Question: So... I've been trying to use the example provided in the documentation of itext for merging documents and creating a TOC for the merged result. But the part that adds page number text to every page isn't working as I would expect. What happens is that the text added gets flipped over some horizontal axis as shown in the next picture:

Also, the java doc for the method used to set a fixed position to the added text ('public T setFixedPosition(int pageNumber, float left, float bottom, float width)') doesn't make sense to me:
> Sets values for a absolute repositioning of the Element. The coordinates specified correspond to the bottom-left corner of the element and it grows upwards.
But when I run 'setFixedPosition(pageNumber, 0, 0, 50)' the text ends up in the upper left corner, again also flipped. And if I use the width and height from the page size of the source PdfDocument as parameters for left and bottom positions respectively it doesn't even reach bottom right corner.
I might be doing something wrong or misunderstanding something. Either way, here is the code I'm using:
'''
private static int copyPdfPages(PdfDocument source, Document document, Integer start, Integer pages, Integer number) {
int oldC;
int max = start + pages - 1;
Text text;
for (oldC = start; oldC <= max; oldC++) {
text = new Text(String.format("Page %d", number));
PageSize pageSize = source.getDefaultPageSize();
source.copyPagesTo(oldC, oldC, document.getPdfDocument());
document.add(new Paragraph(text).setBorder(new SolidBorder(ColorConstants.RED, 1))
.setFixedPosition(number++, pageSize.getWidth() - 55, pageSize.getHeight() - 30, 50));
}
return oldC - start;
}
public static void main(String[] args) throws IOException {
String path = "/path/to/target";
FileOutputStream fos = new FileOutputStream(path);
PdfDocument pdfDocTgt = new PdfDocument(new PdfWriter(fos));
Document document = new Document(pdfDocTgt);
PdfDocument pdfDocSrc = new PdfDocument(new PdfReader(new FileInputStream("path/to/source")));
copyPdfPages(pdfDocSrc, document, 1, pdfDocSrc.getNumberOfPages(), 1);
pdfDocTgt.close();
pdfDocSrc.close();
document.flush();
document.flush();
fos.flush();
fos.close();
}
'''
And here is the pdf source: <URL>
Help please (and sorry about my english).
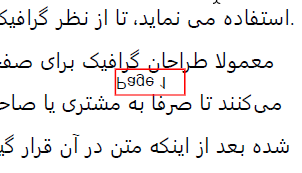
Answer: ### The problem
The problem is that 'Document.add' assumes that the instructions in the current content of the current page at its end have the graphics state essentially restored to its initial state (or else that the effects of the differences on the output are desired).
In your sample PDF this assumption is not satisfied, in particular the page content instructions start with
'''
0.750000 0.000000 0.000000 -0.750000 0.000000 841.920044 cm
'''
which changes the current transformation matrix to
- -
The former change causes your addition to not be in a page corner but instead instead somewhere more to the center; the latter causes it to be vertically mirrored and more to the bottom instead of to the top of the page.
### The fix
not 'Document''PdfCanvas'
E.g. for your task:
'''
private static int copyPdfPagesFixed(PdfDocument source, PdfDocument target, int start, int pages, int number) {
int oldC;
int max = start + pages - 1;
Text text;
for (oldC = start; oldC <= max; oldC++) {
text = new Text(String.format("Page %d", number));
source.copyPagesTo(oldC, oldC, target);
PdfPage newPage = target.getLastPage();
Rectangle pageSize = newPage.getCropBox();
try ( Canvas canvas = new Canvas(new PdfCanvas(newPage, true), target, pageSize) ) {
canvas.add(new Paragraph(text).setBorder(new SolidBorder(ColorConstants.RED, 1))
.setFixedPosition(number++, pageSize.getWidth() - 55, pageSize.getHeight() - 30, 50));
}
}
return oldC - start;
}
'''
<URL>
The 'PdfCanvas' constructor used above is documented as
'''
/**
* Convenience method for fast PdfCanvas creation by a certain page.
*
* @param page page to create canvas from.
* @param wrapOldContent true to wrap all old content streams into q/Q operators so that the state of old
* content streams would not affect the new one
*/
public PdfCanvas(PdfPage page, boolean wrapOldContent)
'''
Used like this
'''
try ( PdfDocument pdfDocSrc = new PdfDocument(new PdfReader(SOURCE));
PdfDocument pdfDocTgt = new PdfDocument(new PdfWriter(TARGET)) ) {
copyPdfPagesFixed(pdfDocSrc, pdfDocTgt, 1, pdfDocSrc.getNumberOfPages(), 1);
}
'''
<URL>'testLikeAibanezFixed'
the top of the first result page looks like this:
<URL>